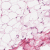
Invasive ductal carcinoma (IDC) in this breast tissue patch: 0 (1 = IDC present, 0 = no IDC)